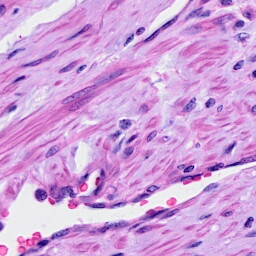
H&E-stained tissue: Cervix